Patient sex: M
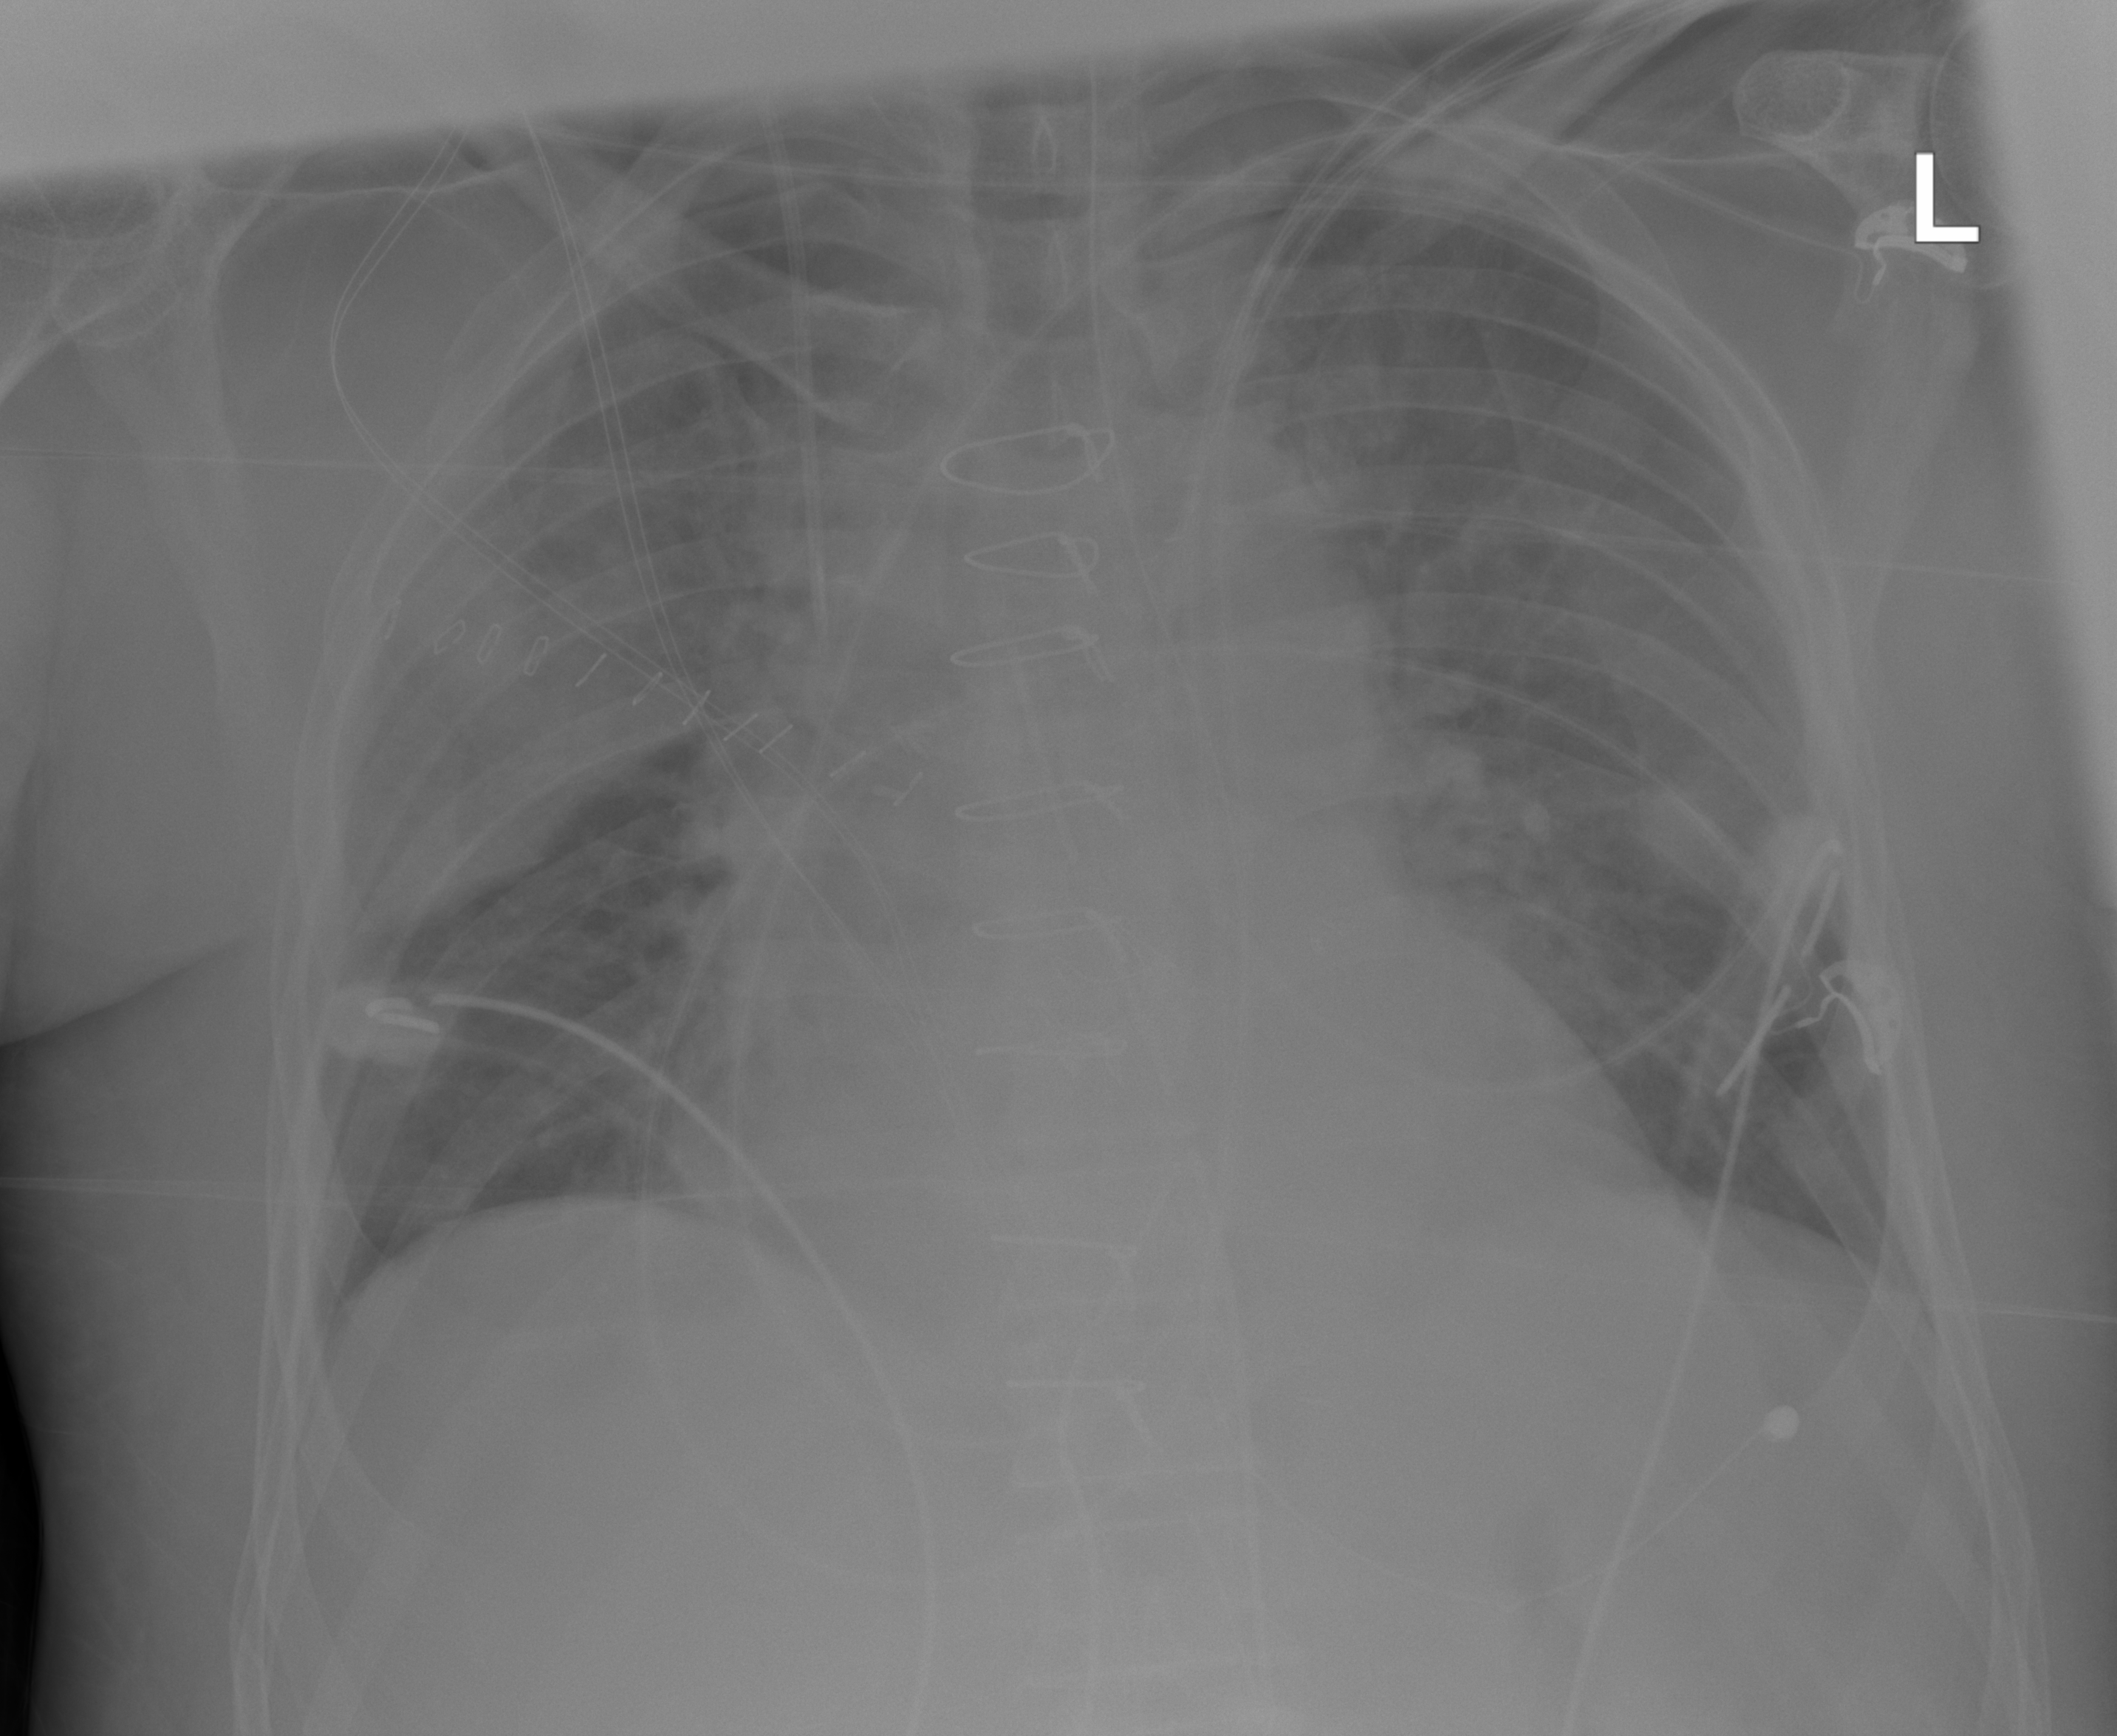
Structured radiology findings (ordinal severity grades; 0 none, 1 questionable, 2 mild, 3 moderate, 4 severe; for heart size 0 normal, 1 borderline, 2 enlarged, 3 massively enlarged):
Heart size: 1
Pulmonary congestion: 0
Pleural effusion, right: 0
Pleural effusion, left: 0
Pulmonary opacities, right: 2
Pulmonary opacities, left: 2
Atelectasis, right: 3
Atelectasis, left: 3